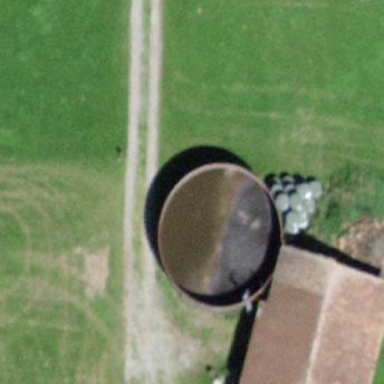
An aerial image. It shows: Silo building.